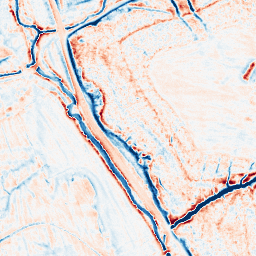
Category: edge_preserving
Decomposition family: anisotropic_diffusion
Decomposition parameters: iterations: 20
kappa: 50
gamma: 0.2
Upsampling method: edge_directed
Upsampling parameters: scale: 2
Upsampling scale: 2